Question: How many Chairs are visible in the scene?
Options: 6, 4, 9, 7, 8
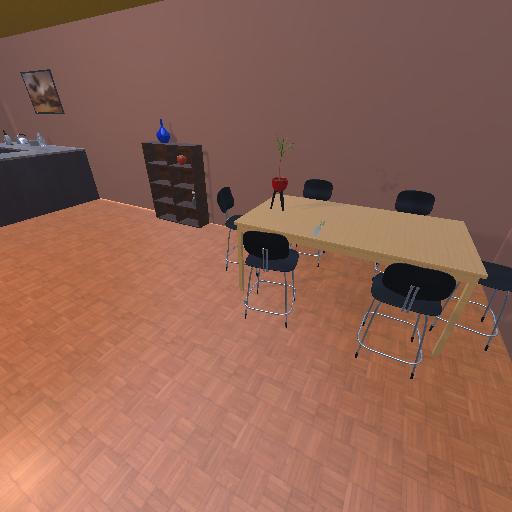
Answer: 6